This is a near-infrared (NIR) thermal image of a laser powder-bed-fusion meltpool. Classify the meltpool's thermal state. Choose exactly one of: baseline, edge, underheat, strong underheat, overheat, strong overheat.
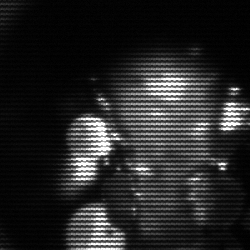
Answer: baseline